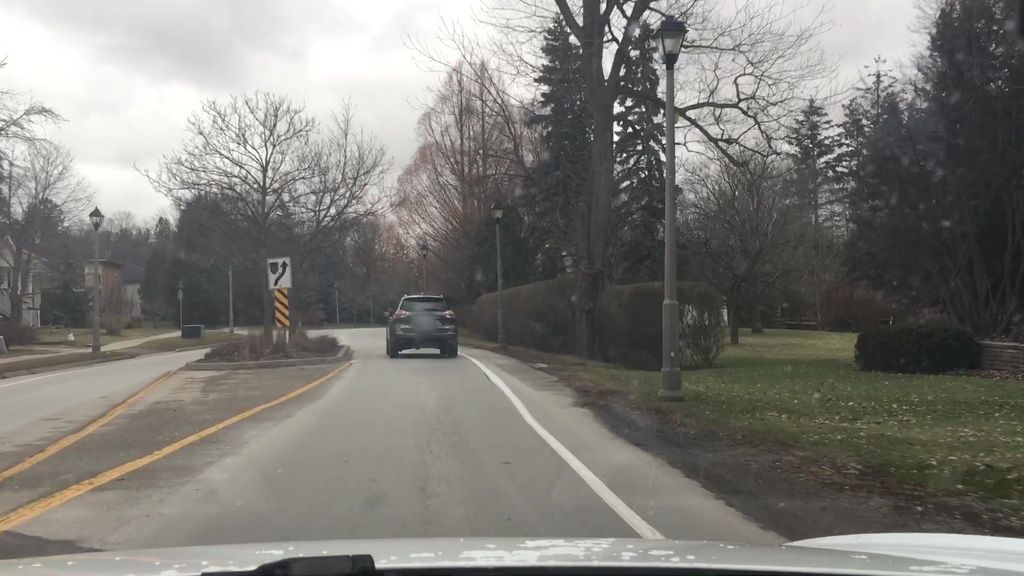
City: hamilton